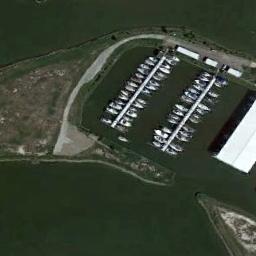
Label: harbor